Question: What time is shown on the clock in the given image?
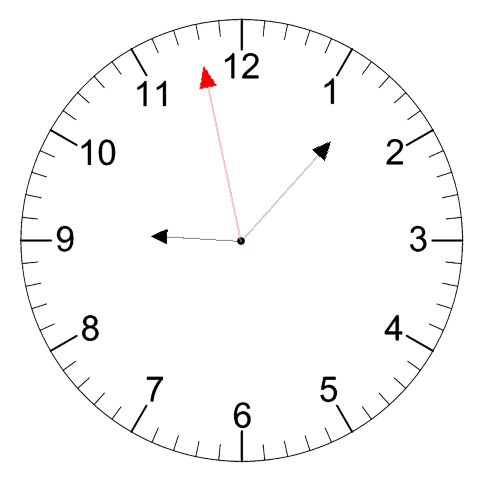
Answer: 09:06:58